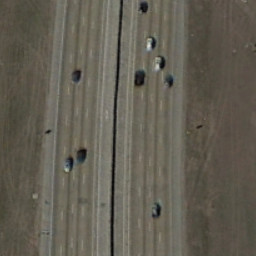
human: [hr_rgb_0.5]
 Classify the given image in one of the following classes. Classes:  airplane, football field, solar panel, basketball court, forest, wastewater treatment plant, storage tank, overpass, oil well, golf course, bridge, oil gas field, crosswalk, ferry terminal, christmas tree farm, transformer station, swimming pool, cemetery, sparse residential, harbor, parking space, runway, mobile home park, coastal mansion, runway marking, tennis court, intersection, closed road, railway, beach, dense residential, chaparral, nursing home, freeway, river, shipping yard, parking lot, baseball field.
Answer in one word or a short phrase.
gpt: freeway